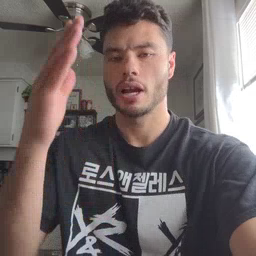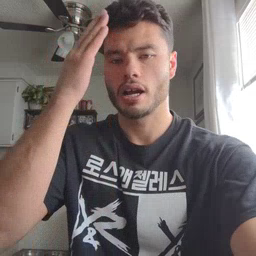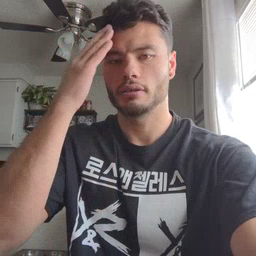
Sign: hat